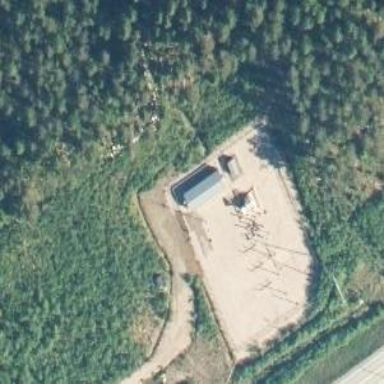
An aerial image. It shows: Substation surrounded by fence.